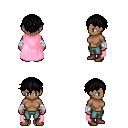
a pixel art fantasy rpg character, female body template, human, dark skin, pink cape, teal pants, black short bangs hairstyle, white cloth bandages, brown shoes, four views (front, back, left, right), 2x2 character sprite sheet, small pixel art, hard edges, no anti-aliasing